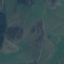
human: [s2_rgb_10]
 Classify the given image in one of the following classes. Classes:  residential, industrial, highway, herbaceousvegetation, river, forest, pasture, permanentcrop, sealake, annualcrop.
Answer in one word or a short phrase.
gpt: Pasture